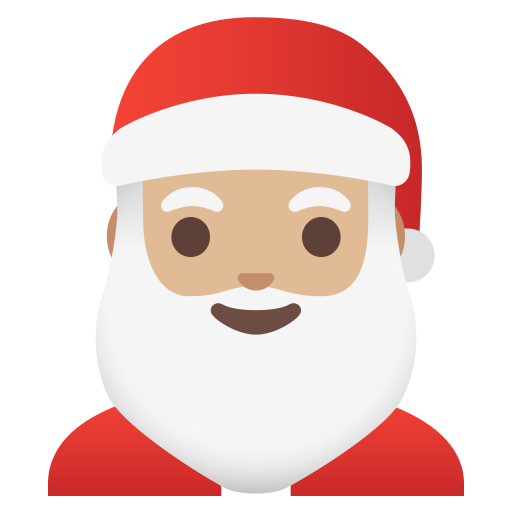
Emoji: 🎅🏼